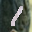
Label: 1